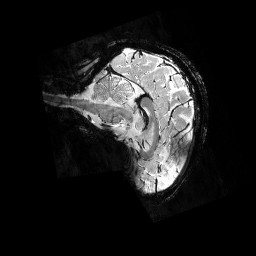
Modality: T2starw
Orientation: sagittal
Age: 30
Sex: female
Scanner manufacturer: siemens
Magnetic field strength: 6.98 T
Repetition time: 4.91 s
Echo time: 0.016 s